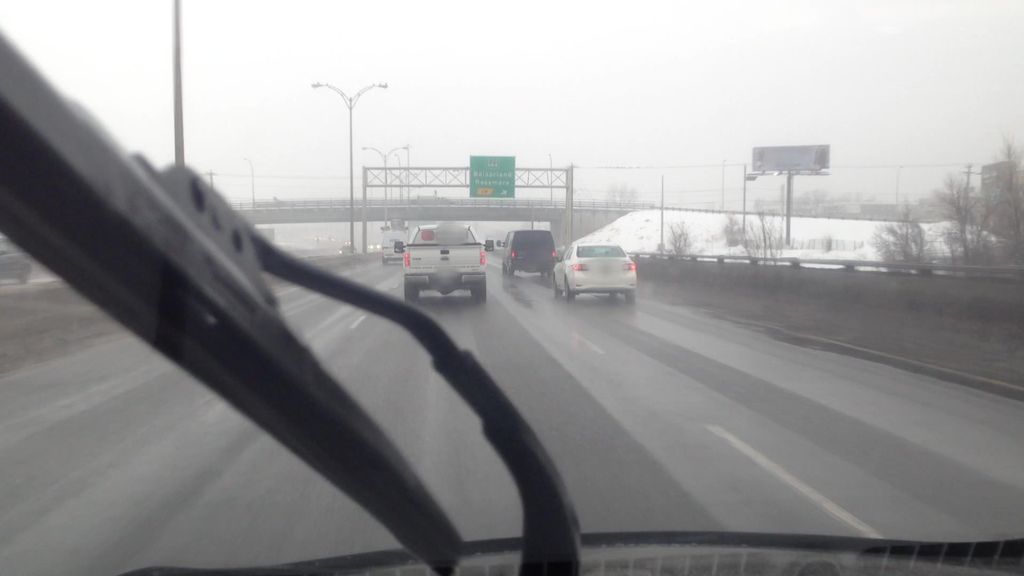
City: montreal